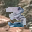
Label: 3